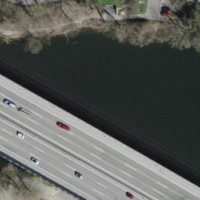
EUNIS habitat code: 57
Species observed at this site:
Prunus spinosa